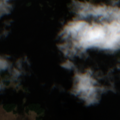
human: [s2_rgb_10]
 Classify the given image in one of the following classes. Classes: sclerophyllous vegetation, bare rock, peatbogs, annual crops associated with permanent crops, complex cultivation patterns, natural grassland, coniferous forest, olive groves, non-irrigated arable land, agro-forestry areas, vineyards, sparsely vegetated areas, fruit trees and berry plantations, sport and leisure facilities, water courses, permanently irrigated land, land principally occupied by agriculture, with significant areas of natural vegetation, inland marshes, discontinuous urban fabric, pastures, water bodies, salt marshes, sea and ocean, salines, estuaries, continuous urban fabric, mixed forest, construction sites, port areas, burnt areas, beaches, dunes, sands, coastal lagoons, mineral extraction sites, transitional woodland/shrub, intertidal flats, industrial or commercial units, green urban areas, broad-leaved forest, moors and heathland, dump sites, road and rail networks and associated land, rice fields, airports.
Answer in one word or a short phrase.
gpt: mixed forest, transitional woodland/shrub, water bodies